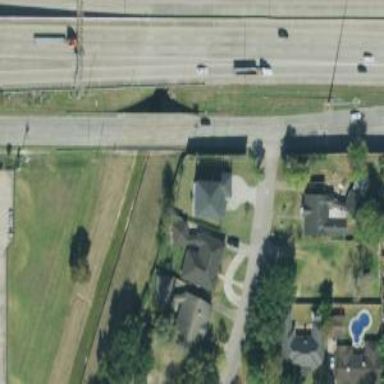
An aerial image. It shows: Secondary road with frontage road crossing bridge.